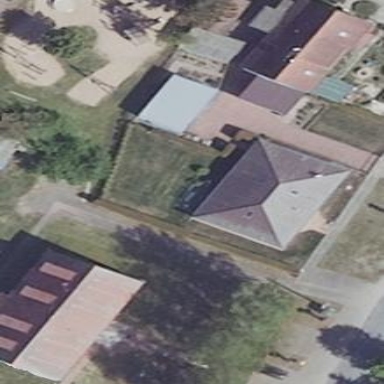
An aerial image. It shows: Simple and straightforward house.